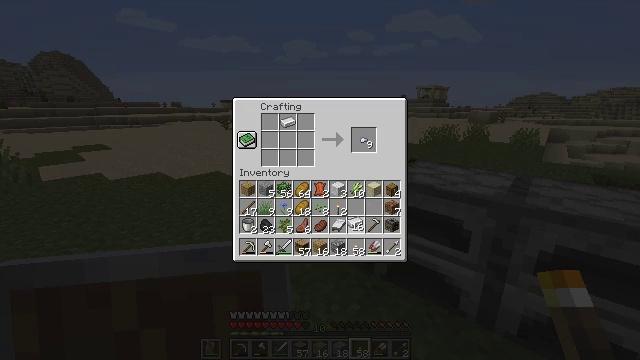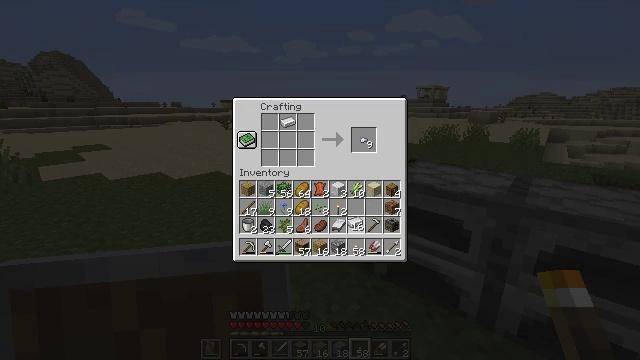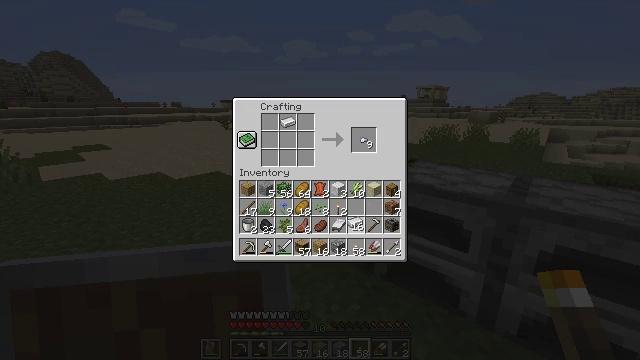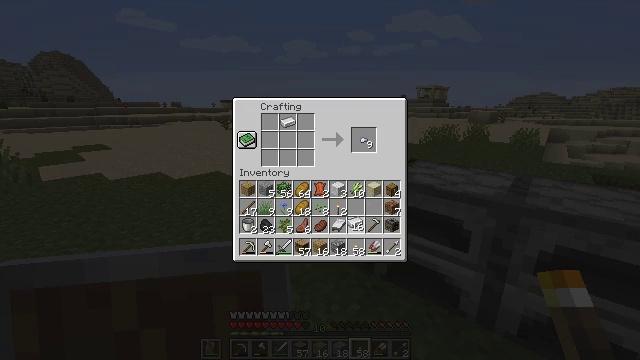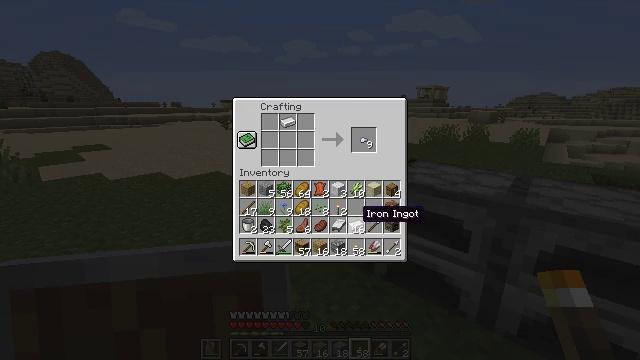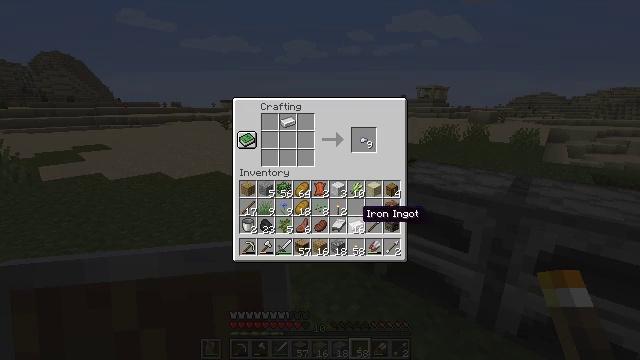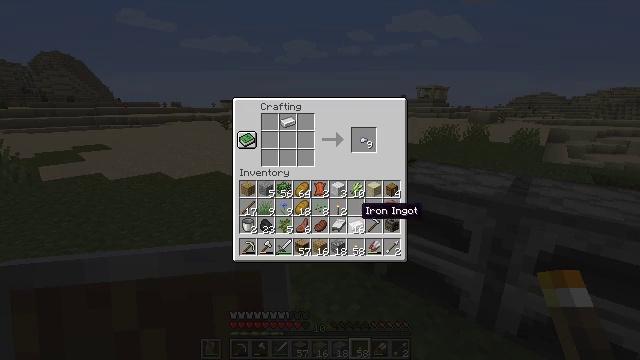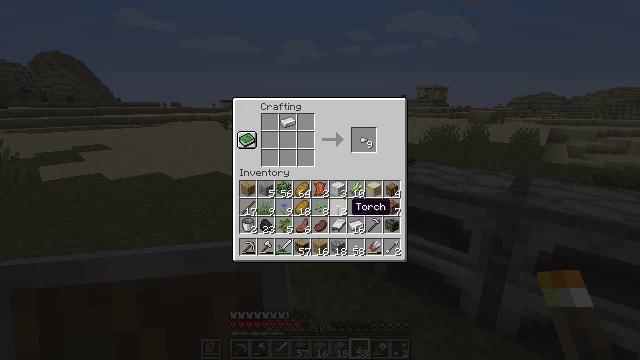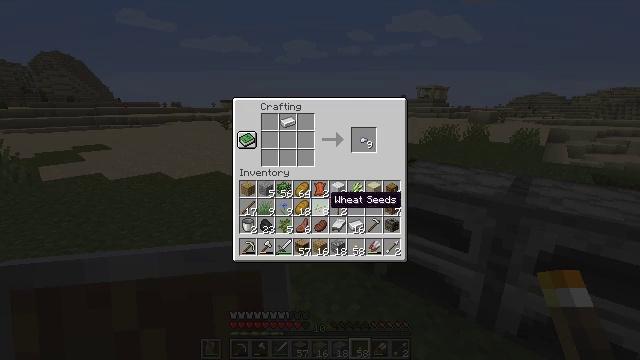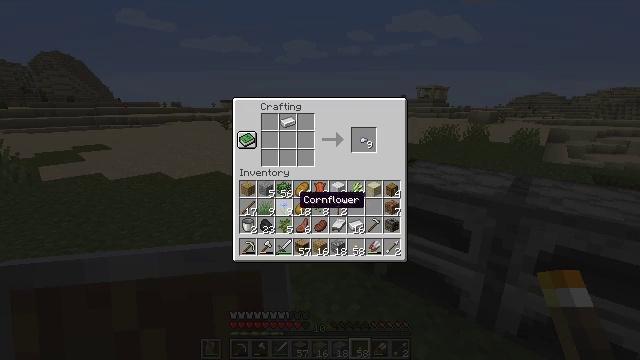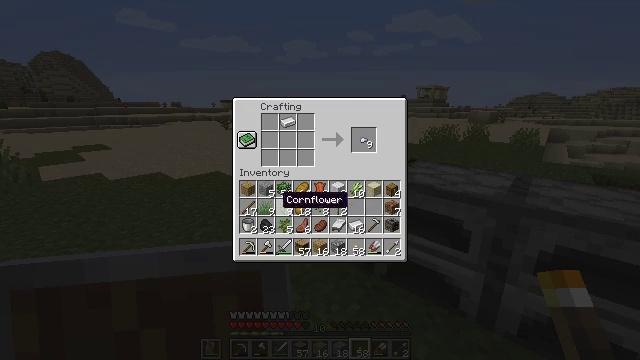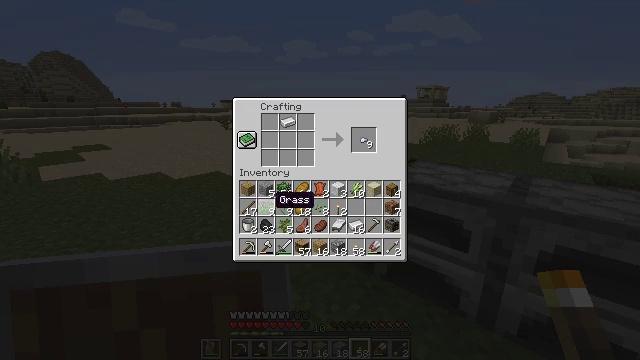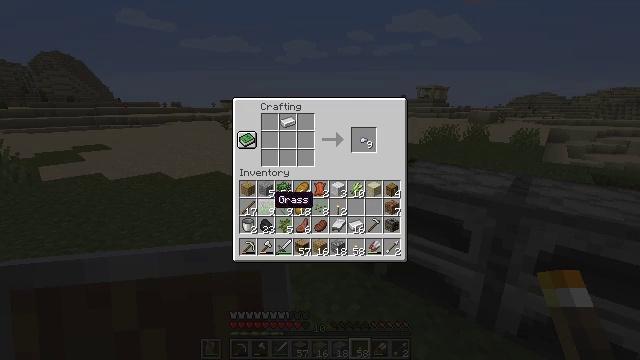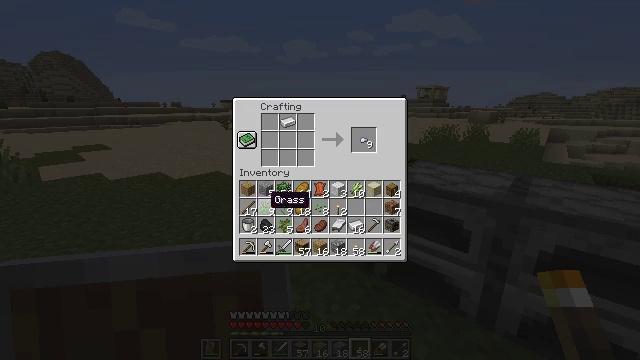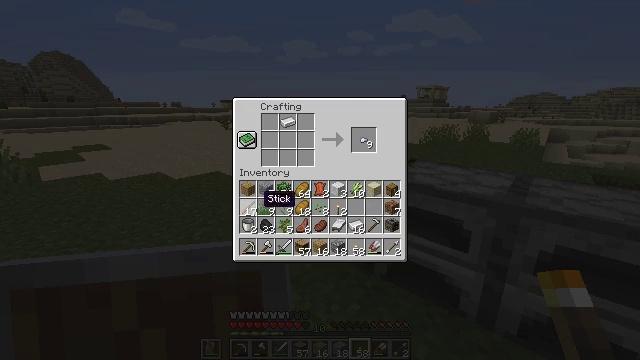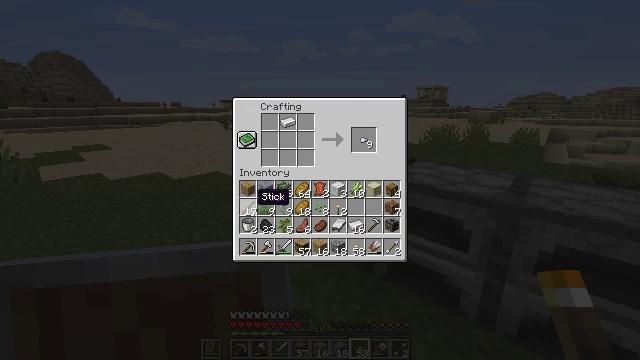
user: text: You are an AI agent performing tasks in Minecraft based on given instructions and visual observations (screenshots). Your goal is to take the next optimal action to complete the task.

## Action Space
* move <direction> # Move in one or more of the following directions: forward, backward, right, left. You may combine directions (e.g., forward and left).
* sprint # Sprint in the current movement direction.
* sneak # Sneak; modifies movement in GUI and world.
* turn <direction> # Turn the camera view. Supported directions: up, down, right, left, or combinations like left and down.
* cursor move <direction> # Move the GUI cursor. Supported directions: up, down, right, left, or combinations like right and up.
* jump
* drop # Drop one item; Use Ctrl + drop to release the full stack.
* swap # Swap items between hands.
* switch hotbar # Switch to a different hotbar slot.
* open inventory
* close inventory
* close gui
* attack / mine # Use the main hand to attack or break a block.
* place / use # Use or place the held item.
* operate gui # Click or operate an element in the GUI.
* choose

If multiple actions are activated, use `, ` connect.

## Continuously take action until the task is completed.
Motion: motion action
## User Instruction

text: Use a crafting table to make an iron shovel.
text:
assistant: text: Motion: no_op
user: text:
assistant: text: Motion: operate gui
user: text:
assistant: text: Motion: operate gui
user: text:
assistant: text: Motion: no_op
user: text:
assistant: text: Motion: no_op
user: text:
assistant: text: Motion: no_op
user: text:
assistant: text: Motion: cursor move left
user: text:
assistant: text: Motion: cursor move left and up
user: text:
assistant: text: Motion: cursor move left
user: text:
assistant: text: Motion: cursor move left
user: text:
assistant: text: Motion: cursor move left
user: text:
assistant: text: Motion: no_op
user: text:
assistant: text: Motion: no_op
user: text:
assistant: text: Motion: cursor move left
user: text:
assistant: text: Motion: no_op
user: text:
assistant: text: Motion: no_op
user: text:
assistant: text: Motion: operate gui
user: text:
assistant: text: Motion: operate gui
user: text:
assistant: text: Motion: cursor move right and up
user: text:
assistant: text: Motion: cursor move up
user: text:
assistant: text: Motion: no_op
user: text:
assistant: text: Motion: no_op
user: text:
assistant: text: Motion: no_op
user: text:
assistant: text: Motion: choose
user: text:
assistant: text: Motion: choose
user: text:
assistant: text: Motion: choose
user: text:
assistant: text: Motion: choose
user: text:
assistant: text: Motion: choose
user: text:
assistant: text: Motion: no_op
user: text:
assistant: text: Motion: no_op